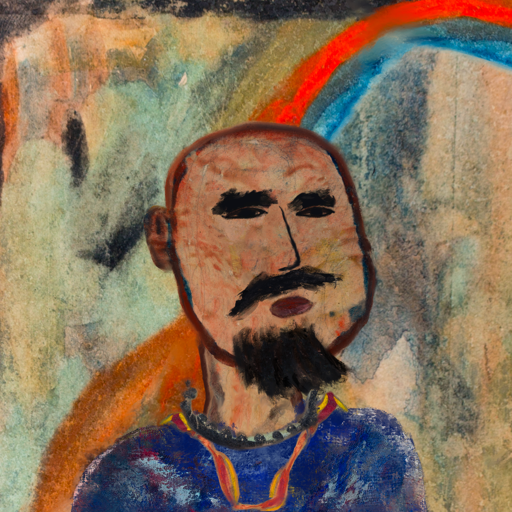
Background: Childish, Head And Neck Side: Orphan, Face Side: Mosgoul, Bust: Irani, Hair Side: Blank, Head Accessory: Blank, Second Necklace: Gypsy_Mother_1, Necklace: Childish, Baby: Blank